Question: The expression '"a"="a"' returns 'False'. What the heck is going on?

: Sorry, I'm working in VB.NET, not C#
: When I copy the expression into Notepad++, it shows '"?a"="a"'. Can it have something to do with encoding?
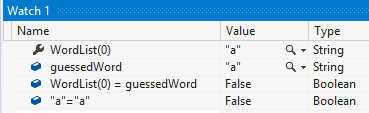
Answer: You aren't getting an error because the FuncEval (the ability to execute code in the watch or immediate windows) uses a different parser with various issues.
---
## EDIT
---
## Second EDIT
You have an unprintable character in the first string.
Notepad++ shows it as a '?' because your text file is using an encoding that doesn't support the character.
To find out what it actually is, paste it into <URL>.